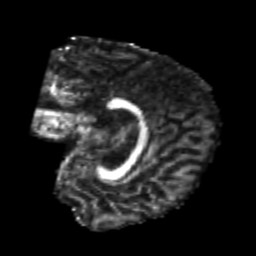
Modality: FA
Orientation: sagittal
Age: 26
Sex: male
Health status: healthy
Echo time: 0.074 s